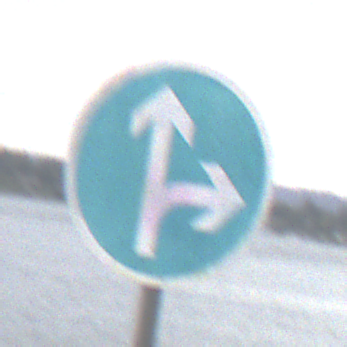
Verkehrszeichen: VorgeschriebeneFahrtrichtungGeradeausOderRechts
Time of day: Midday
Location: Outdoor (Suburban)
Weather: Overcast
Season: NotSpecified
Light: Natural